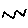
Label: zigzag